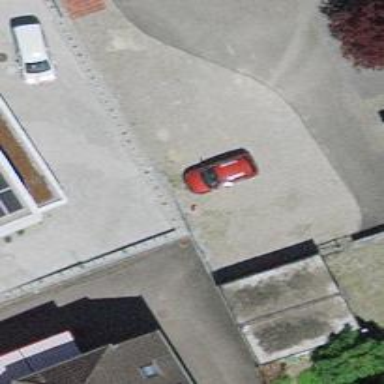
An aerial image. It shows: Red object.